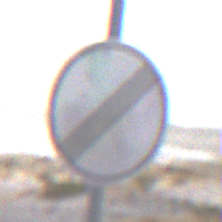
Verkehrszeichen: EndeSaemtlicherBegrenzungen
Umgebung: Outdoor, Nature
Tageszeit: Midday
Wetter: PartlyCloudy
Licht: Natural
Jahreszeit: NotSpecified
Kontrast: MediumContrast